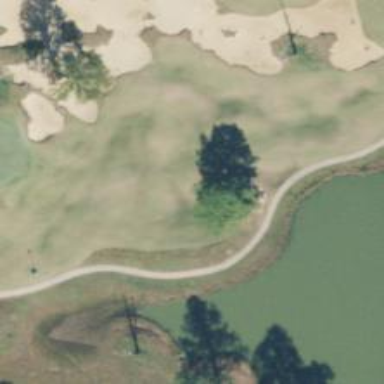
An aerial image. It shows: View of golf hole.